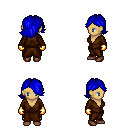
a pixel art fantasy rpg character, female body template, human, tanned skin, brown robe, gold greaves, blue swoop hairstyle, gold gloves, brown shoes, four views (front, back, left, right), 2x2 character sprite sheet, small pixel art, hard edges, no anti-aliasing